Question: I'm working with page template in WordPress (don't matter). I'll try insert a picture to express the point of my promlem.

LEFT-DIV is a child of CONTENT-DIV and has float:left. They both have the same background color.
CONTENT-DIV can have another child NOTE-DIV in any place. It can be right from LEFT-DIV, it can be below. So I don't know its width for sure. Also, there can be a few of NOTE-DIVs inside CONTENT-DIV. The problem is that NOTE-DIV has another background color and cutting (overlaping) the LEFT-DIV.
Is that possible to avoid this?
My code looks like this:
'''
<div id="content" style="background:#FFF;">
<div id="left-div" style="float:left; width:200px; height:700px; min-height: 700px; margin-right:20px;"></div>
<p>...Content...</p>
<div class="some-note" style="background:aqua;">Text of note</div>
<p>...Content...</p>
<p>...Content...</p>
<p>...Content...</p>
</div>
'''
Here is real example:
<URL>
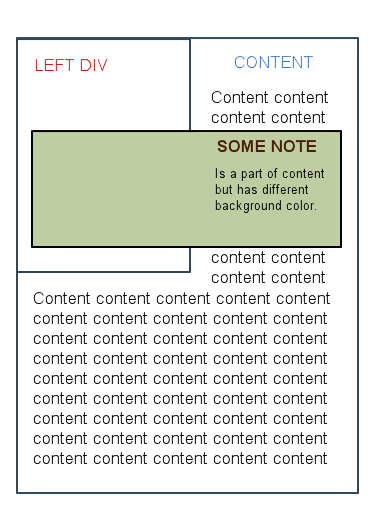
Answer: Would something like this be good: <URL>
'''
<head>
<style>
article, aside, figure, footer, header, hgroup,
menu, nav, section { display: block; }
#left-div{ float:left; width:150px; height:200px; margin:20px; border:1px solid black; }
#content{ background:yellow; width:600px;height:500px;border:1px solid black;margin:10px; z-index:-1; }
.some-note { background:aqua; /*float:left; */z-index:1; }
</style>
</head><body>
<div id="content">
<div id="left-div"><img src="http://i.imgur.com/aSS3G.png" width="150px" height="200px" /></div>
<p>...Content...</p>
<div class="some-note">Text of note</div>
<p>...Content...</p>
<p>...Content...</p>
<p>...Content...</p>
<p>...Content...</p>
<p>...Content...</p>
<p>...Content...</p>
<div class="some-note">Text of note</div>
<p>...Content...</p>
<p>...Content...</p>
<p>...Content...</p>
<p>...Content...</p>
</div>
</body>
'''
If you need the text to overlap, use another combination of z-index.